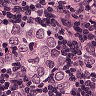
Metastatic tissue present: yes